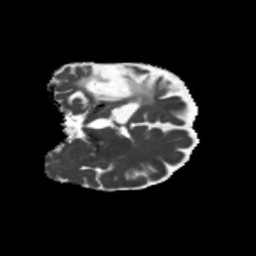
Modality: MD
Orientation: coronal
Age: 56
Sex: female
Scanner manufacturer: siemens
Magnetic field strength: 3 T
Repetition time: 5.25 s
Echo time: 0.08 s